Question: I need a SQL query for the following COMPLEX task...
I need to to select from a column named 'parent_id'. If a row has 0 for 'parent_id' it means that it's a category (it also has the 'type' column which says 'cat' for category), if a row has 1 or more for 'parent_id' it means that it is a rule. The 'parent_id' of a rule, is the 'rule_id' of a category.
The table structure with some data in it:

I need to select in a way, that EACH category, has its children under it. From the picture we would get this:
'''
Sample Category 1
Sample rule 1
Sample Category 2
'''
I tried some some queries that I found from here, but none worked.
This is what I tried last:
'''
'SELECT *
FROM ' . RULES_TABLE . ' AS parent
LEFT JOIN ' . RULES_TABLE . ' AS child
ON child.parent_id = parent.rule_id
WHERE parent.parent_id = 0
AND parent.public = 1
ORDER BY parent.cat_position, child.rule_position';
'''
It returned only.
Ideas?
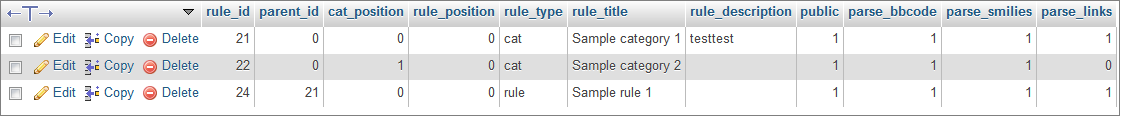
Answer: Try this fiddle <URL>, sql code below
'''
SELECT c.rule_id, c.rule_title, GROUP_CONCAT(r.rule_title)
FROM RULES_TABLE AS c
LEFT JOIN RULES_TABLE AS r
ON r.parent_id = c.rule_id
WHERE c.parent_id IS NULL AND c.public = 1
GROUP BY c.rule_id
ORDER BY c.cat_position, c.rule_position;
'''
left out php-ization of code on purpose to maintain syntax highlighting, which seems not to work anyway
If you exceed maximum allowed group_concat size you can either increase it or use the following version, and do a bit more processing in php:
'''
SELECT c.rule_id, c.rule_title, r.rule_title as r_rule_title
FROM RULES_TABLE AS c
LEFT JOIN RULES_TABLE AS r
ON r.parent_id = c.rule_id
WHERE c.parent_id IS NULL AND c.public = 1
ORDER BY c.cat_position, c.rule_position;
'''
and in php, skeleton code provided only, fill in with the actual values, assuming you use pdo and your pdostatement var is named '$query':
'''
$old_rule_id = null;
$rrt = array(); // will contain all r.rule_titles for a give c.rule_id
while( ($i = $query->fetch(PDO::FETCH_OBJ)) !== false ) {
if( $old_rule_id != $i->rule_id ) {
if( count($rrt) ) {
echo ... all the data for previous rule from $rrt ...
echo ... end of previous element ...
$rrt = array(); // empty it to collect new data
}
echo ... start of current element use data from $i->rule_id and $i->rule_title ...
$old_rule_id = $rule_id;
}
$rrt[] = $i->r_rule_title;
}
// the following is the same if from inside the while, minus reinitialization of $rrt;
if( count($rrt) ) {
echo ... all the data for previous rule from $rrt ...
echo ... end of previous element ...
}
'''
replace stuff between ... with valid code